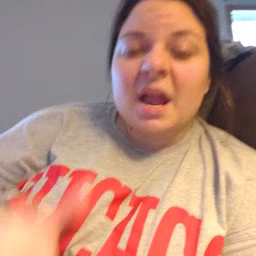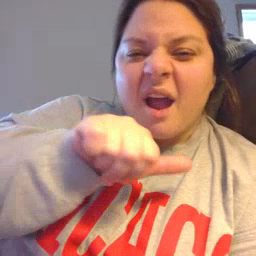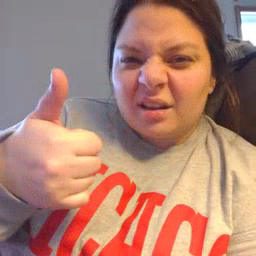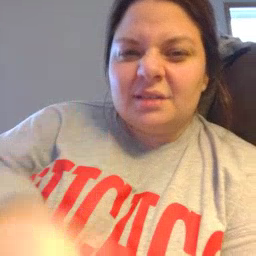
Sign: any